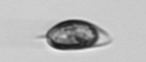
Label: Prorocentrum_triestinum